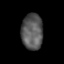
Tissue: lung
Cell type: Epithelial cells
Senescence score: 0.1876
Nuclear area (px): 757
Mean DAPI intensity: 88.609